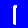
Digit: 1